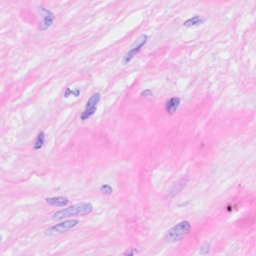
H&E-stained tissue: Breast